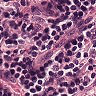
Metastatic tissue present: no